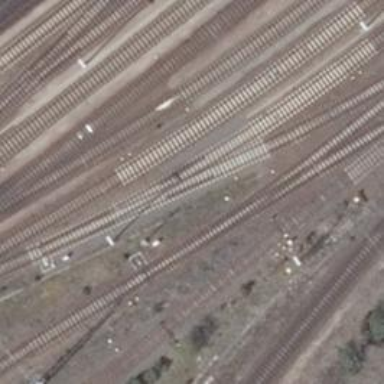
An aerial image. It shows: Railway yard with electrified contact lines.